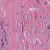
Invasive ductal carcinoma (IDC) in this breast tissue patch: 1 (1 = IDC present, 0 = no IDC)